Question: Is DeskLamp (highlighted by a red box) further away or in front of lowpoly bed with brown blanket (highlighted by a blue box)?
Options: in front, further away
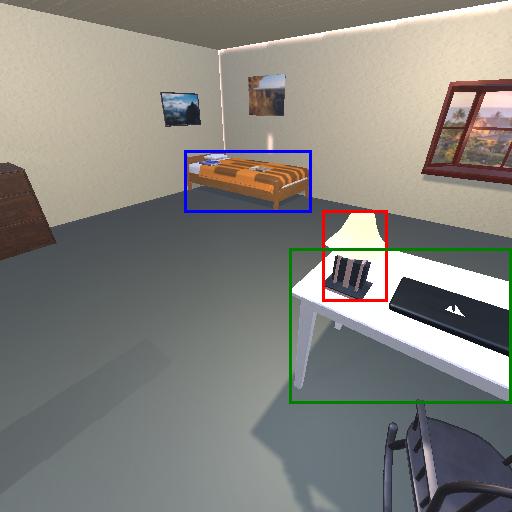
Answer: in front